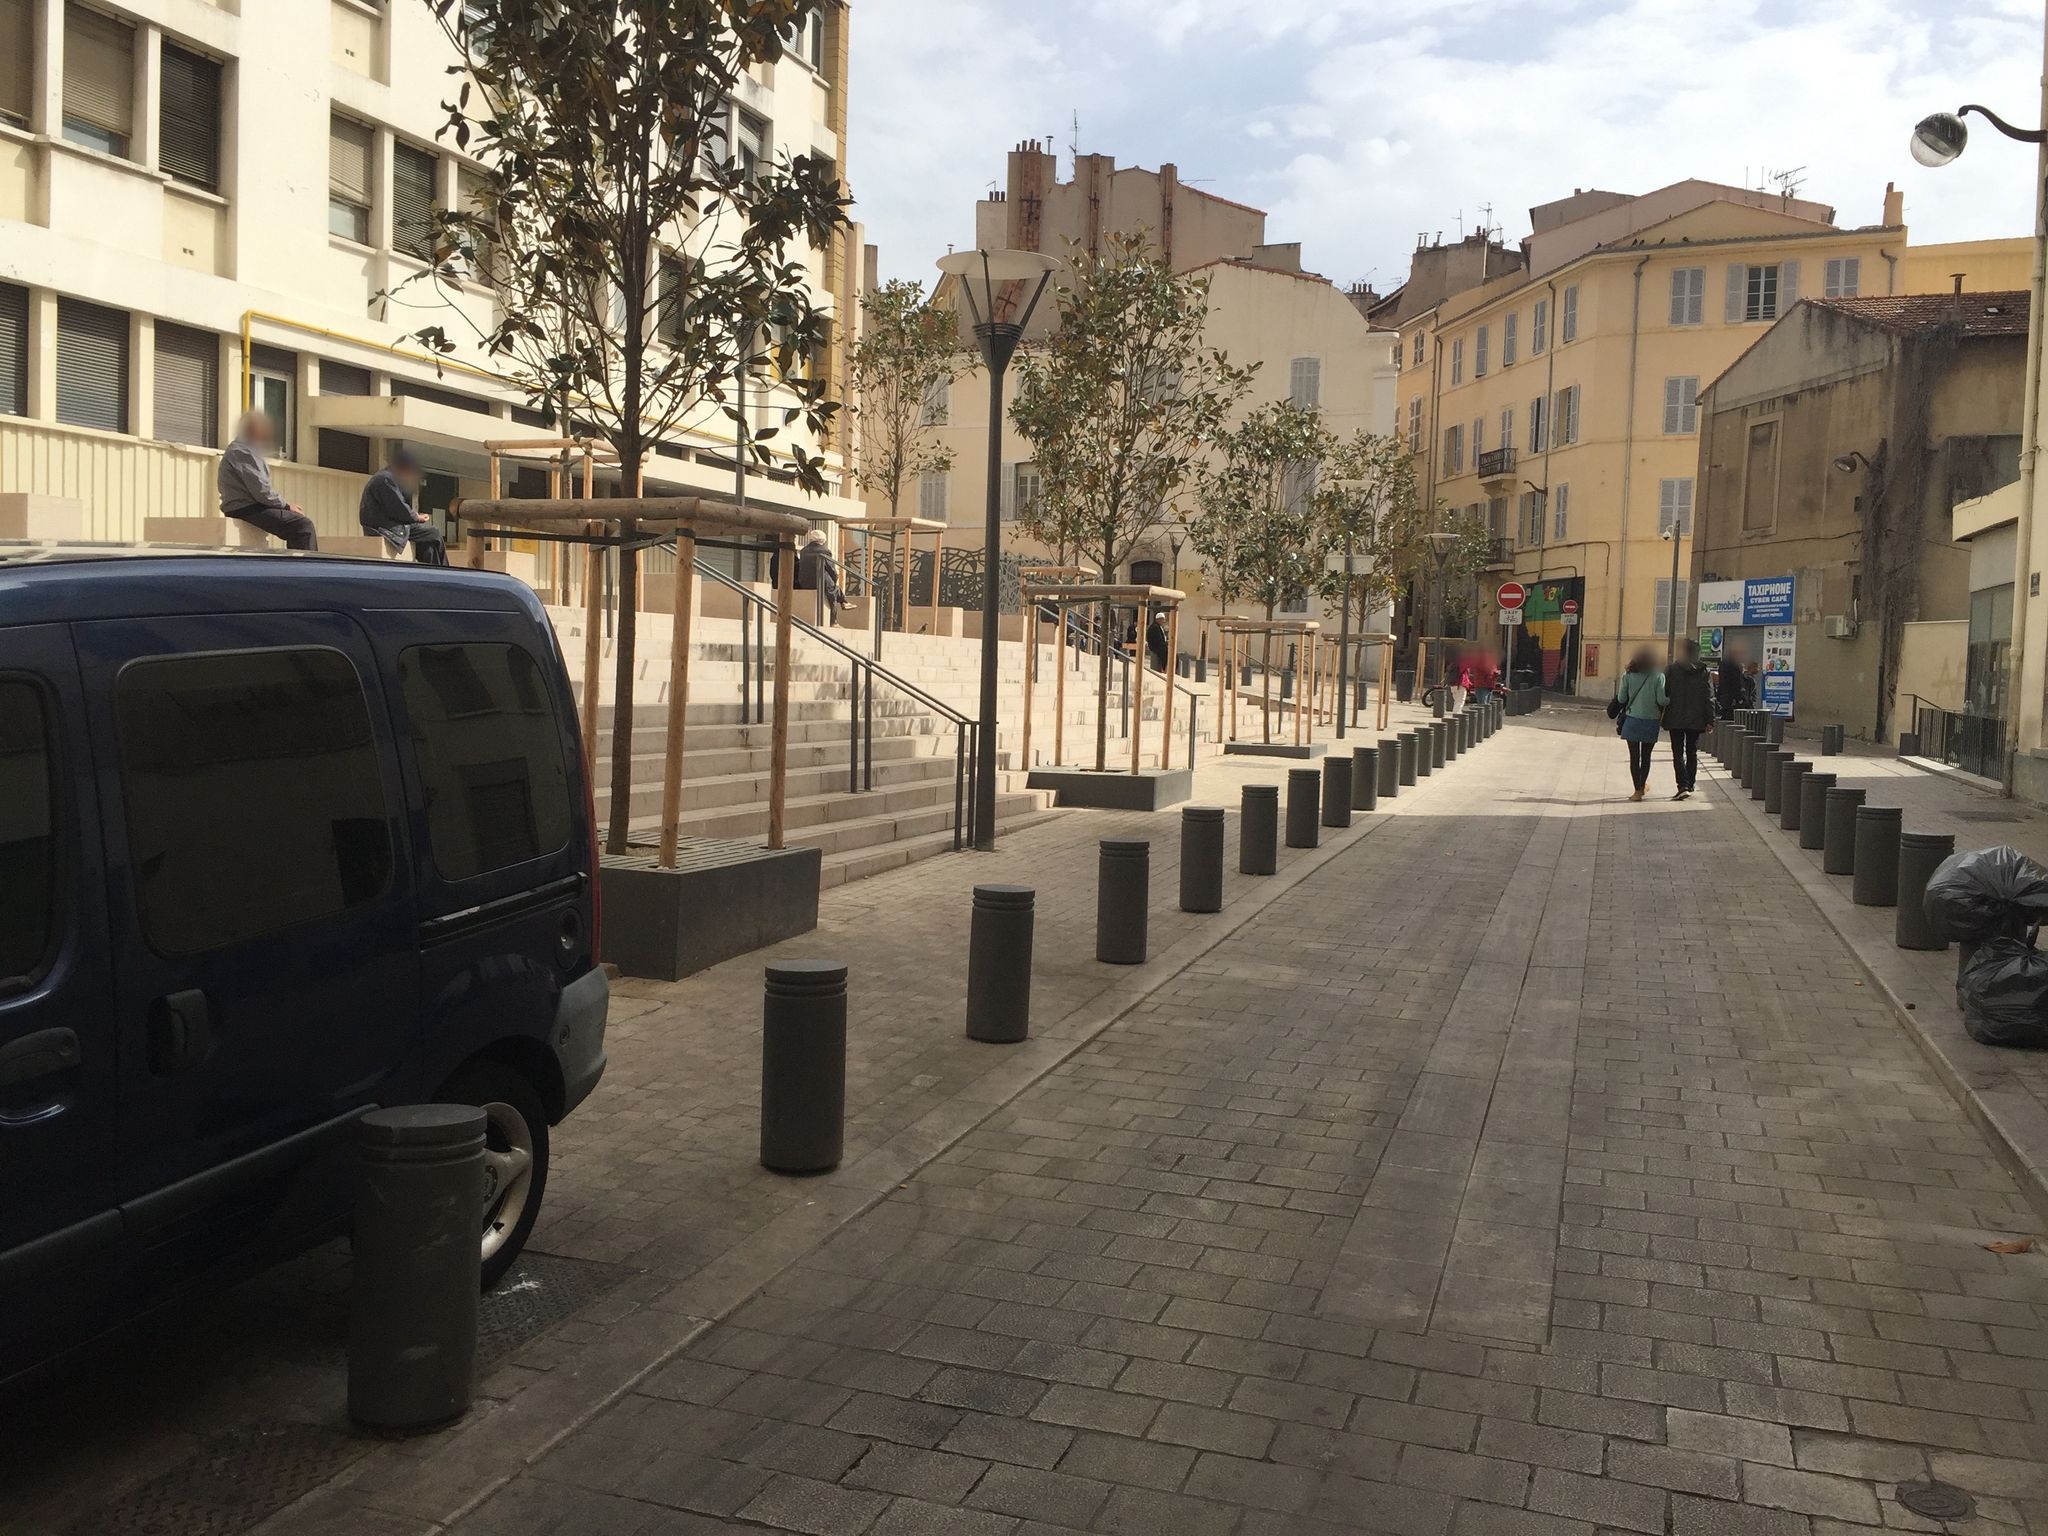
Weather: clear
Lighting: day
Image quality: good
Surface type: walking surface
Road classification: steps, service, footway
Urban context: urban centre
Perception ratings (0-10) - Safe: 2.07, Lively: 7.96, Beautiful: 4.88, Boring: 4.43, Depressing: 4.71, Wealthy: 4.86